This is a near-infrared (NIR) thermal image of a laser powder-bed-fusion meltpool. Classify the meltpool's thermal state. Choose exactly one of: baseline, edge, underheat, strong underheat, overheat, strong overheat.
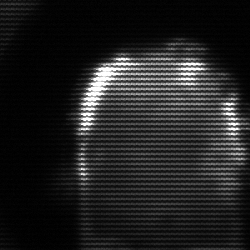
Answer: baseline